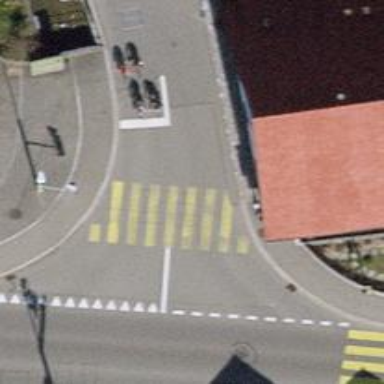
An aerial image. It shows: Marked road crossing.